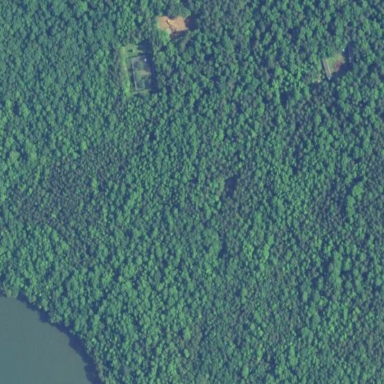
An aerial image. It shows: Mixed woodland with variety of leaf types and cycles.